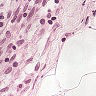
Metastatic tissue present: no